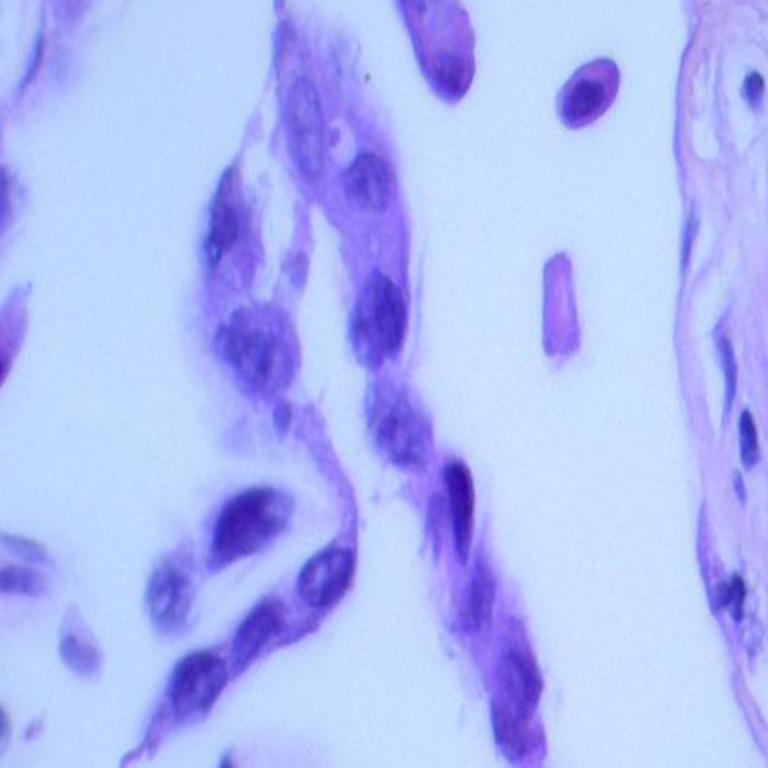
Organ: lung
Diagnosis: adenocarcinomas